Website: ulta-beauty
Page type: customer-info-address
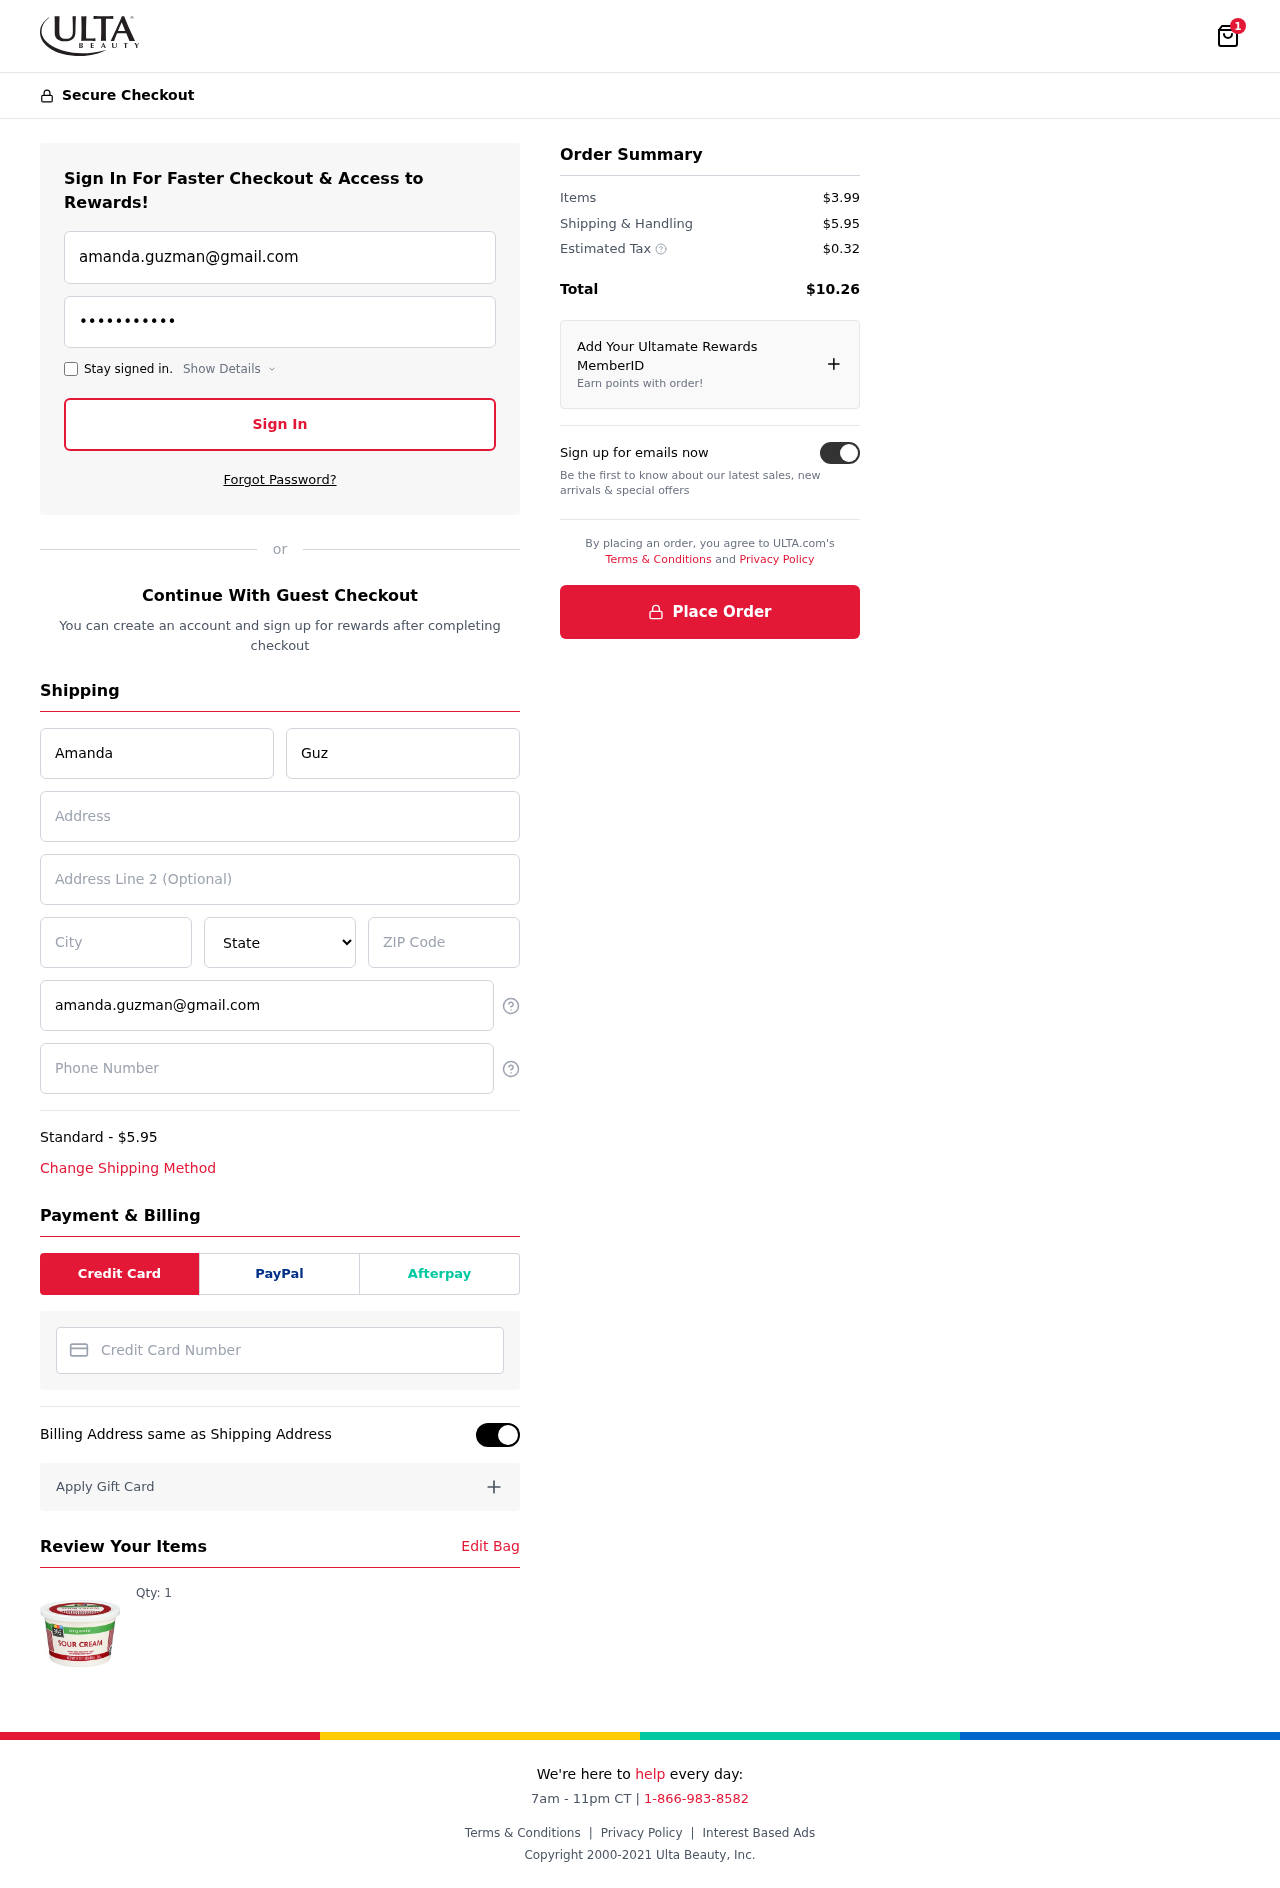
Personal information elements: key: PII_CARD_NUMBER
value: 3465 6684 5347 585
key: PII_CITY
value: Davidchester
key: PII_EMAIL
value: amanda.guzman@gmail.com
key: PII_FIRSTNAME
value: Amanda
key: PII_LASTNAME
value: Guzman
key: PII_PHONE
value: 6902676176
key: PII_POSTCODE
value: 49670
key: PII_STATE
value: Michigan
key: PII_STREET
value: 8322 Caitlin Port
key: PII_STREET2
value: Apt. 741
Product elements: key: PRODUCT1_QUANTITY
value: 1
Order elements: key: ORDER_NUM_ITEMS
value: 1
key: ORDER_SHIPPING_COST
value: $5.95
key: ORDER_ITEMS_TOTAL
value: $3.99
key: ORDER_SHIPPING_COST2
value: $5.95
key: ORDER_TAX
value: $0.32
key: ORDER_TOTAL
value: $10.26